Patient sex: M
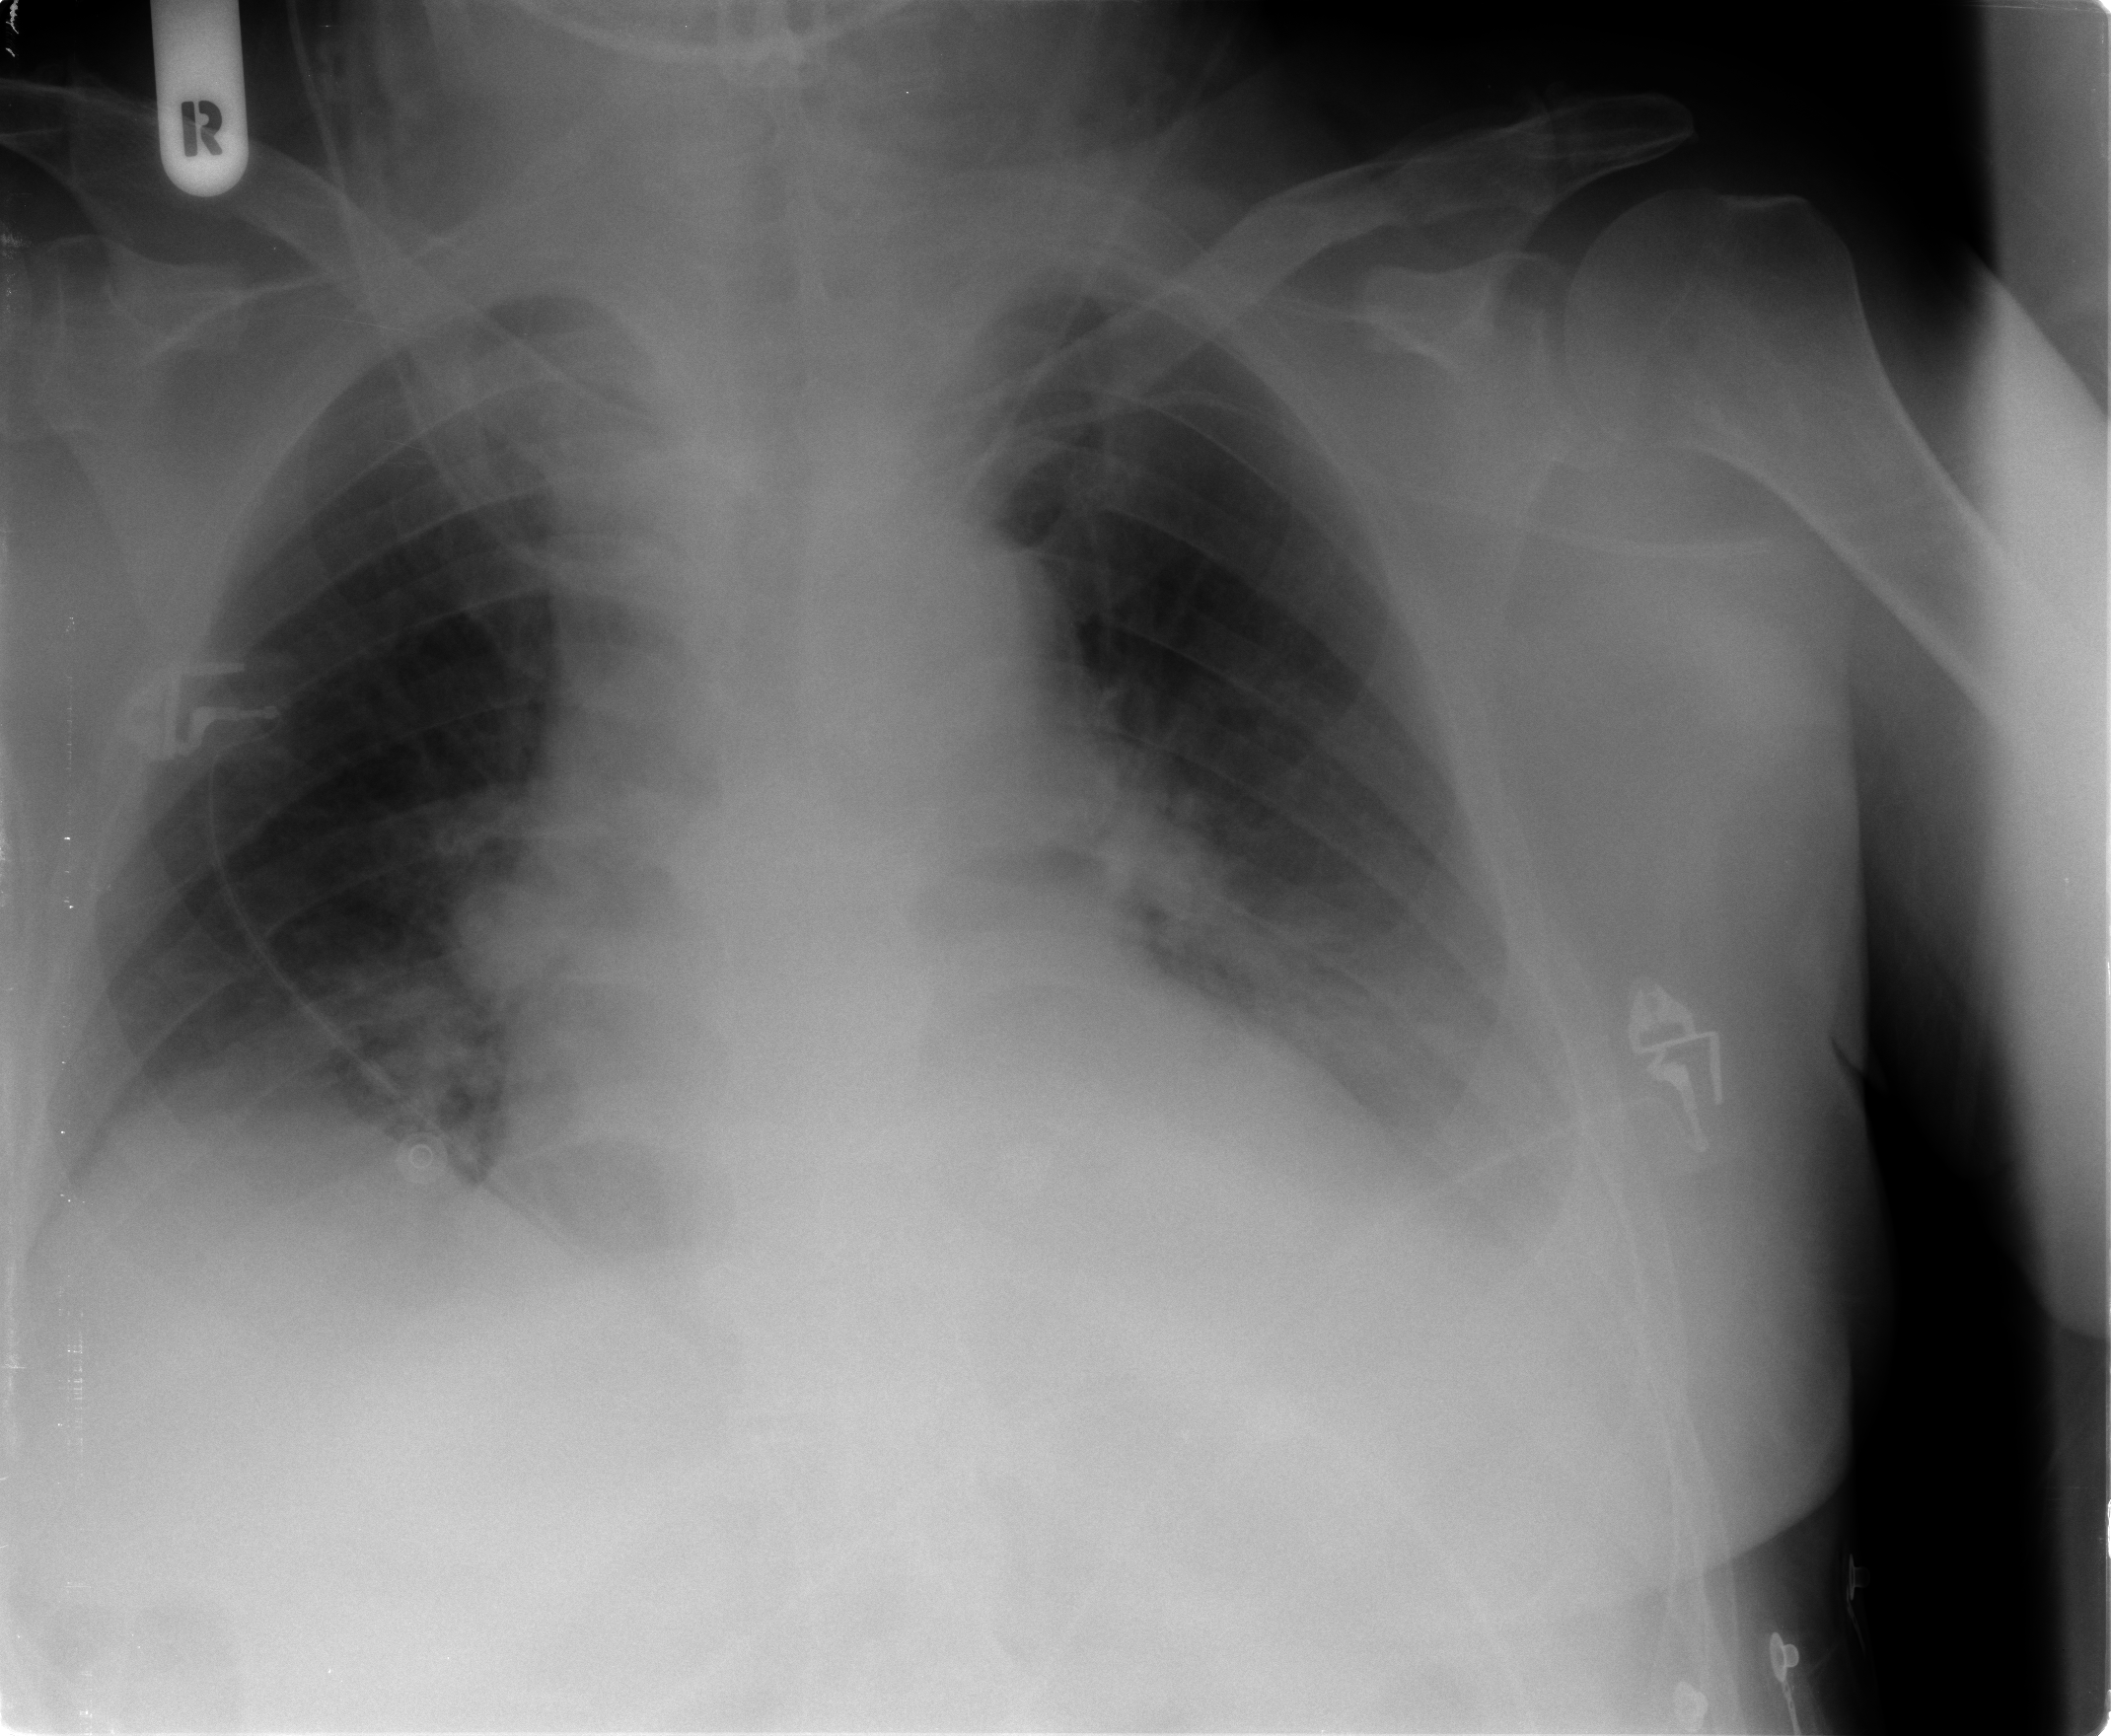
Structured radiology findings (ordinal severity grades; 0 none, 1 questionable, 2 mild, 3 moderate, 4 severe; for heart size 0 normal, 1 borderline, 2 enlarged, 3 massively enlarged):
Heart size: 2
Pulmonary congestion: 0
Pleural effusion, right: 1
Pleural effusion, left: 2
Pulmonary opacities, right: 0
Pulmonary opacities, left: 0
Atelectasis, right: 2
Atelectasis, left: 2